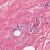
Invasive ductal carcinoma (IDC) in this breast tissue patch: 0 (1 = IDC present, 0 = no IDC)